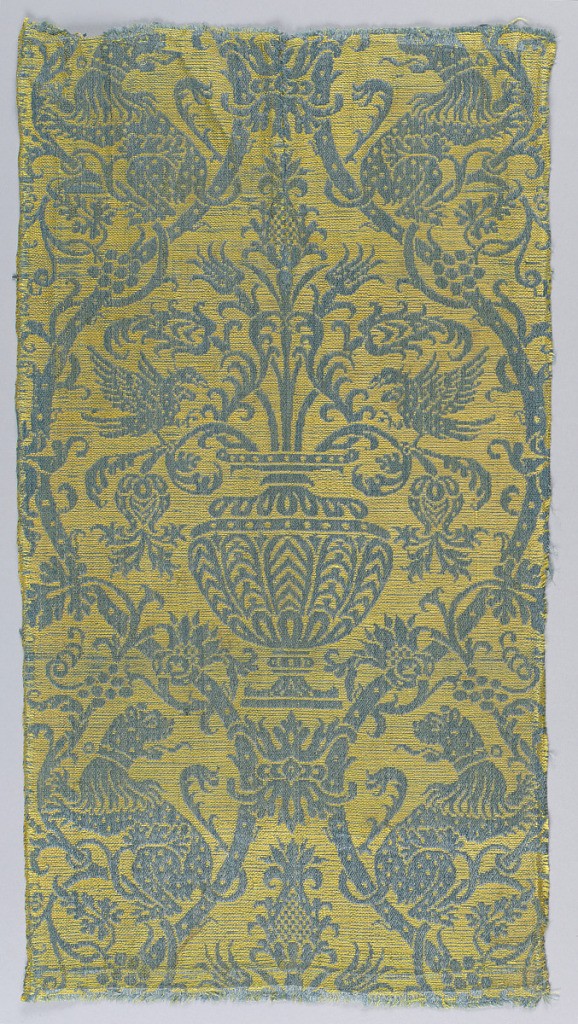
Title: Fragment
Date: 17th century
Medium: silk, linen Technique: two integrated structures, 4&1 satin plus plain weave (brocatelle)
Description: A symmetrical pattern of a curving vine, an urn with birds and lions in blue and yellow. Finished edge.